Interaction volume radius: 5 \u00c5
Interaction volume height: 15 \u00c5
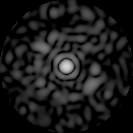
Disorder parameter: 0.8112